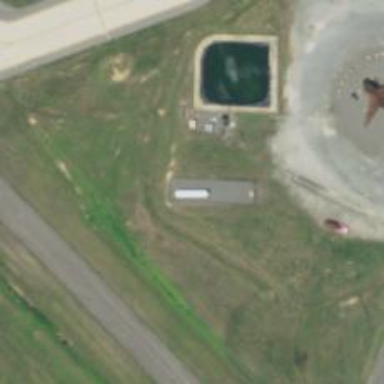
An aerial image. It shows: Storage tank that is man-made.